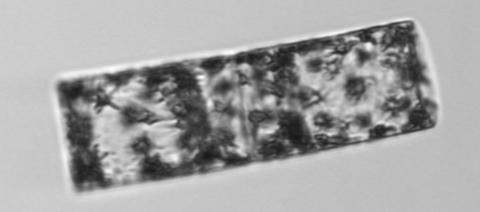
Label: Guinardia_flaccida